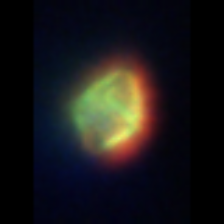
Taxon: Gyrodinium
Group: Dinoflagellates